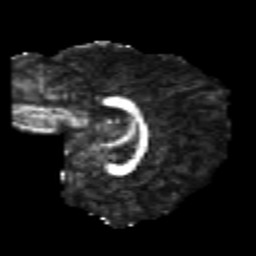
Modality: FA
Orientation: sagittal
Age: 20
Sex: female
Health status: healthy
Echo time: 0.074 s